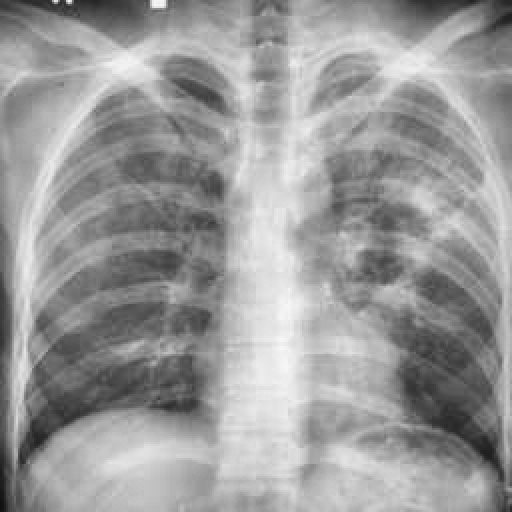
Finding: TUBERCULOSIS